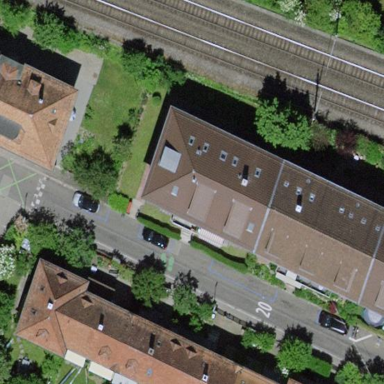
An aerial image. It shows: Residential building with hipped roof.